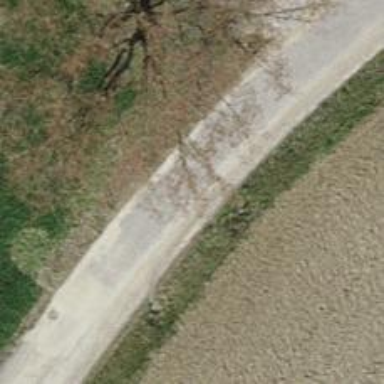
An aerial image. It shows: Well-maintained track road with grade 1 tracktype.